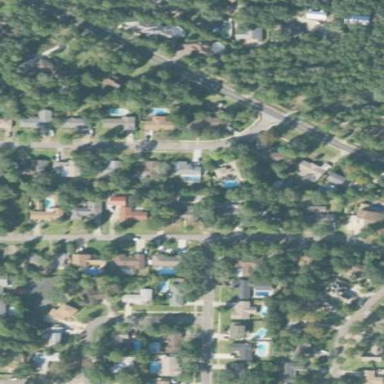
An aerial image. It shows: Residential area consisting of single-family homes.